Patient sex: M
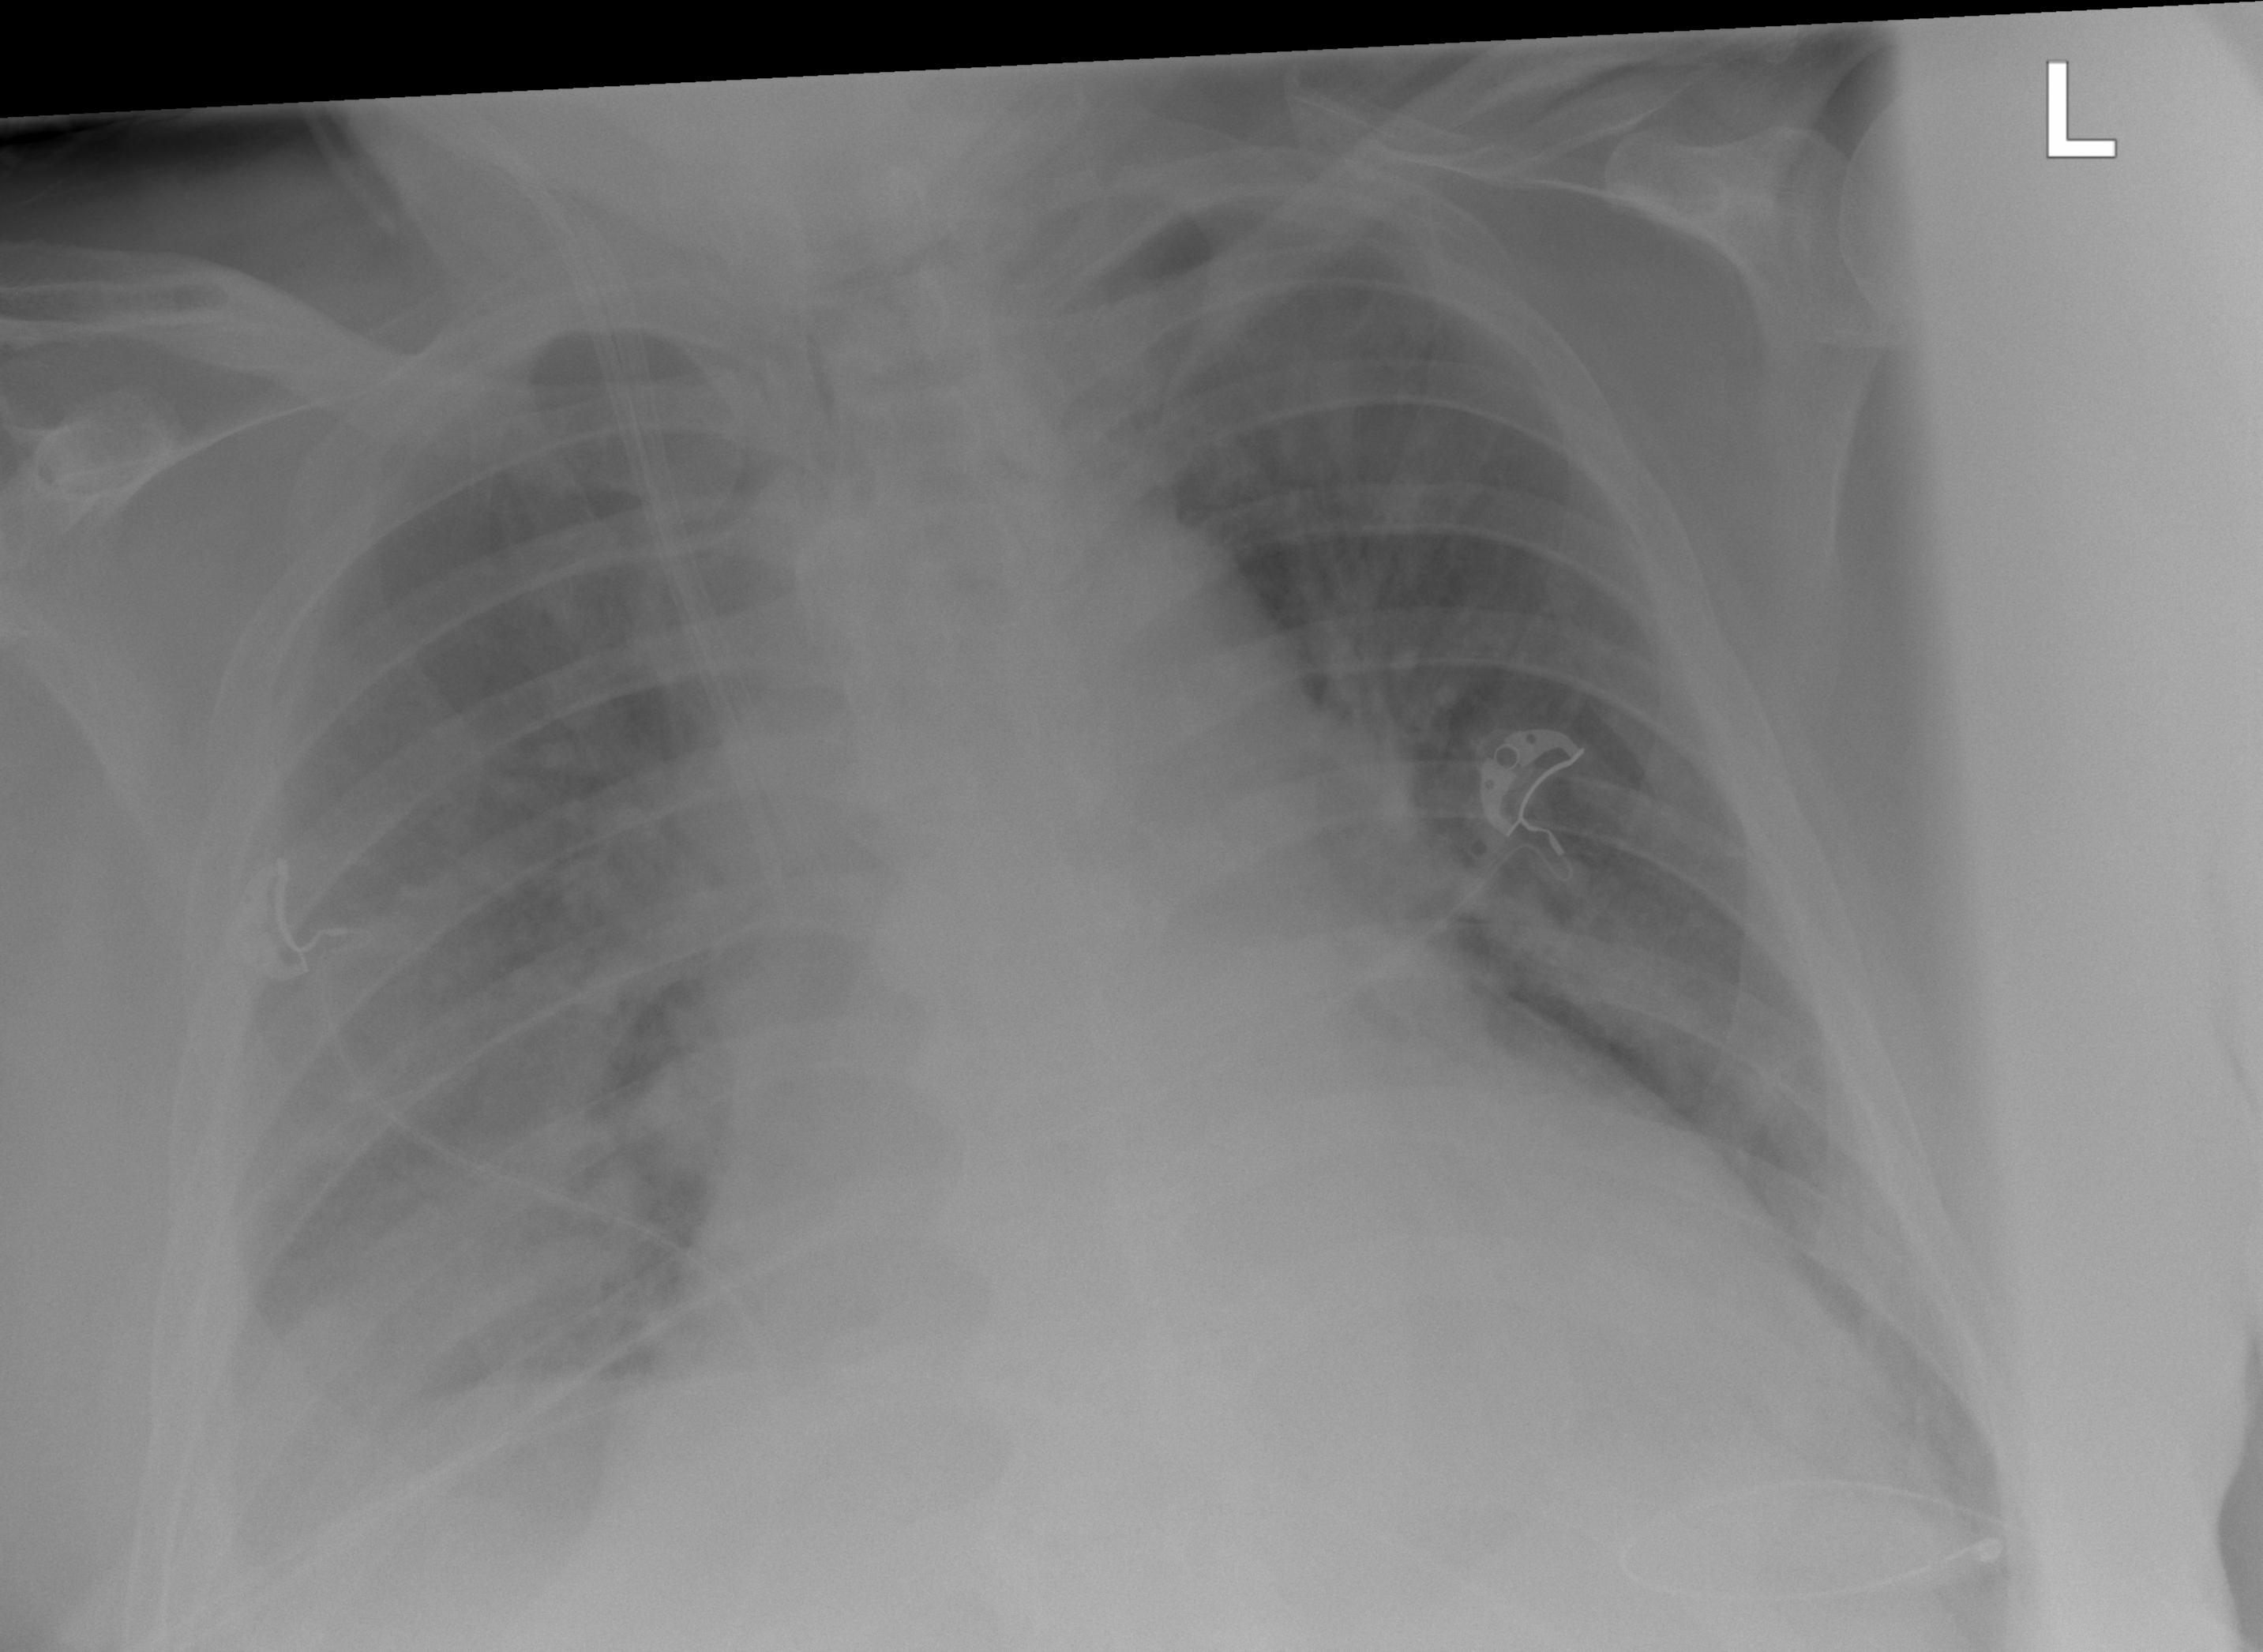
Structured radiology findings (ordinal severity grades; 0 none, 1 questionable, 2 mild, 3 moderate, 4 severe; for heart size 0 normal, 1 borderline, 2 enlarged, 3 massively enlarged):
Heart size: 2
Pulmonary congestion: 2
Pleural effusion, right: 2
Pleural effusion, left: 0
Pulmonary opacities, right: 3
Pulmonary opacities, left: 0
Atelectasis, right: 0
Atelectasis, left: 0